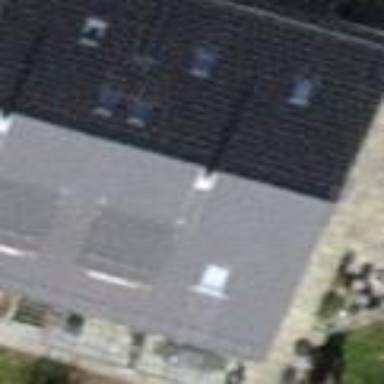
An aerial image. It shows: Semi-detached house with gabled roof.